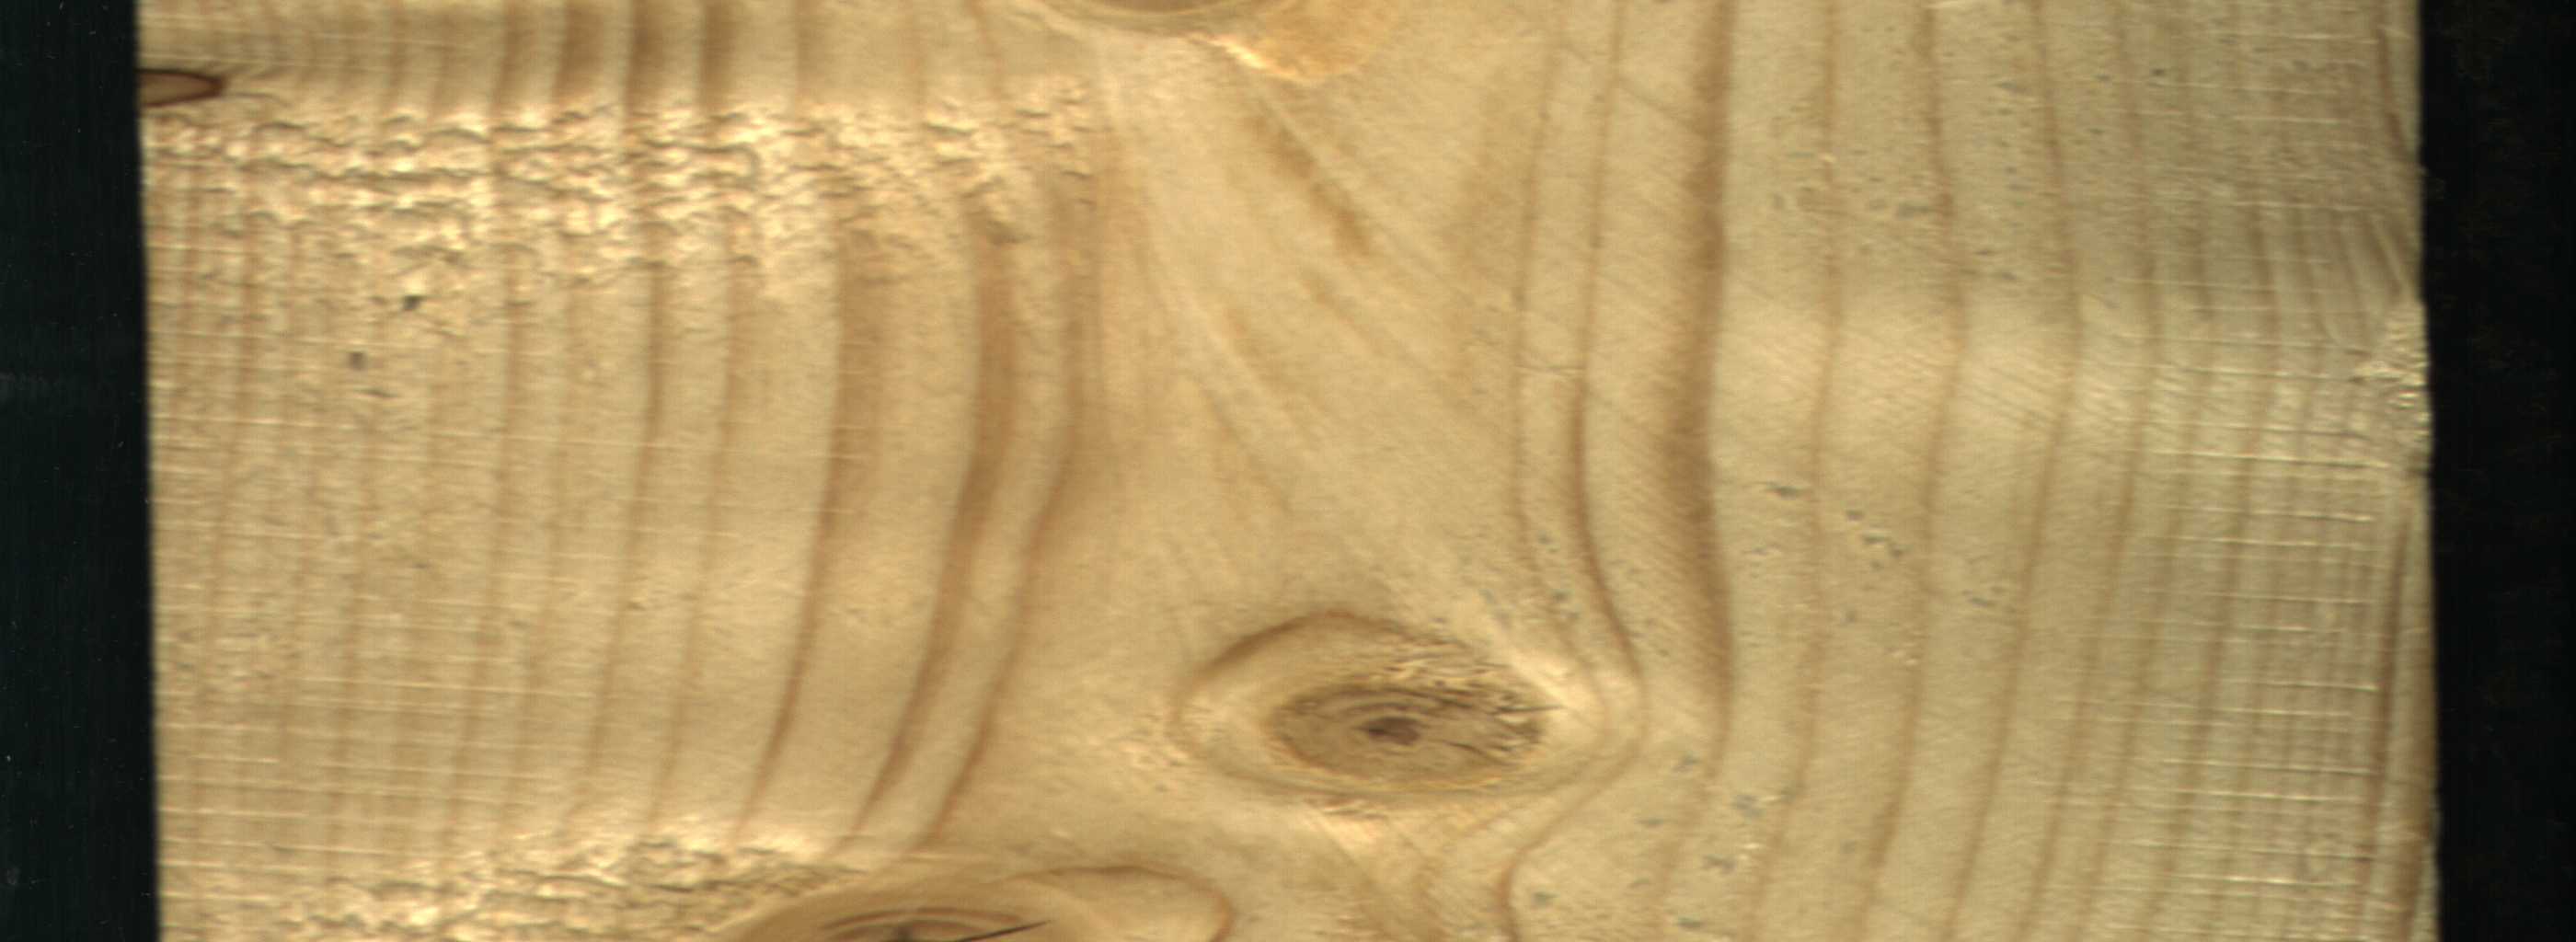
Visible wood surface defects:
knot_with_crack
Dead_Knot
Live_Knot